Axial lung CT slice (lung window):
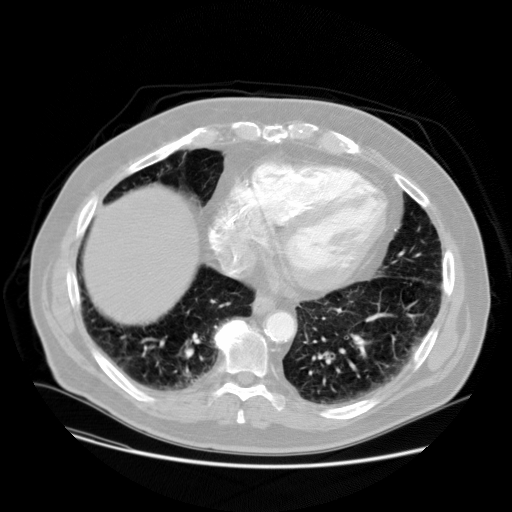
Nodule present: no